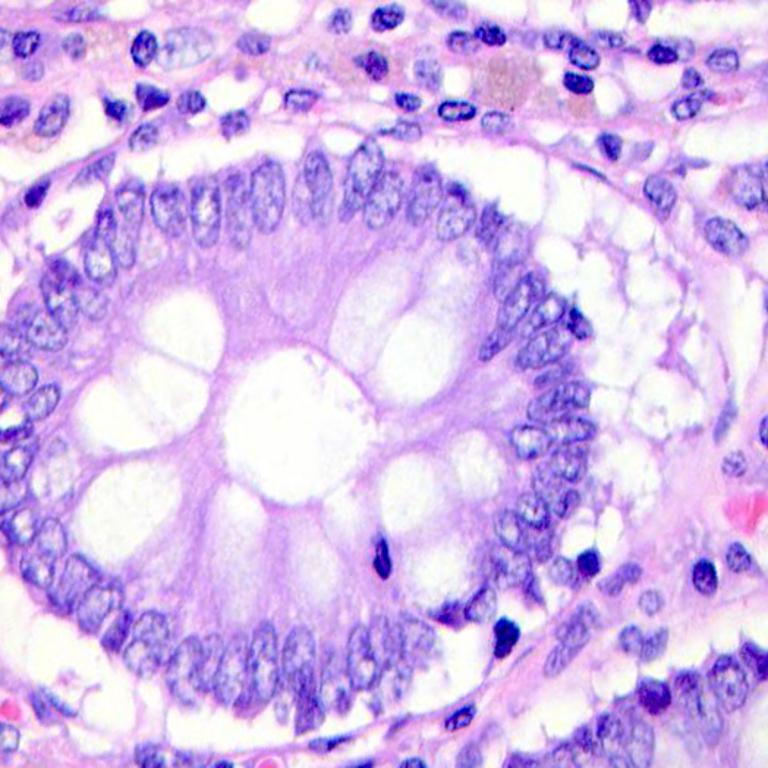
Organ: colon
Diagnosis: benign